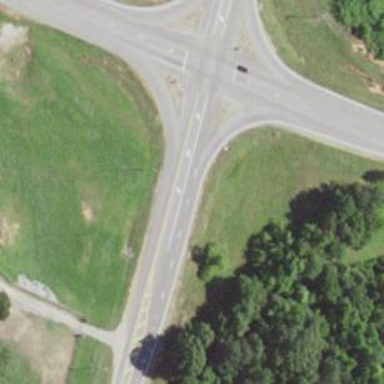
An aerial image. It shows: Primary highway with asphalt surface leading to roundabout flare.